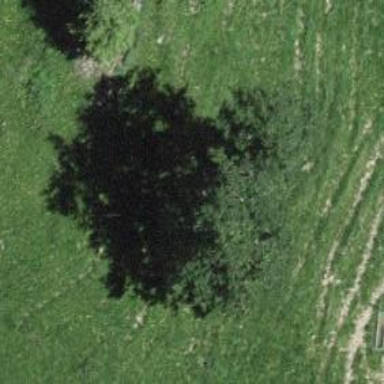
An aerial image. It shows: Single tag "natural: tree."